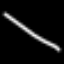
Label: line